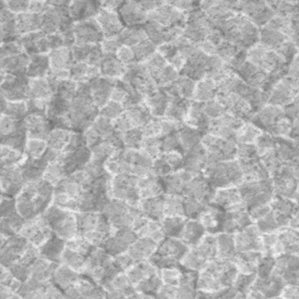
Label: frost